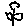
Label: flower